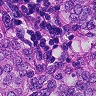
Metastatic tissue present: yes